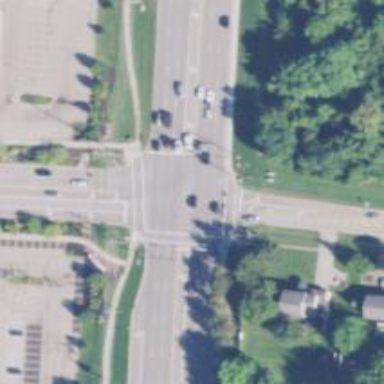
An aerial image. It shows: Marked road crossing.